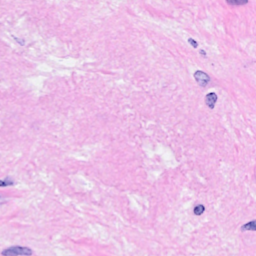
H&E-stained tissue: Breast